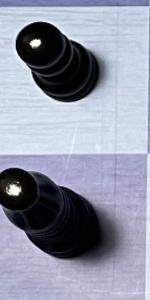
Label: Bishop_Black